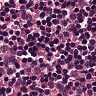
Metastatic tissue present: yes